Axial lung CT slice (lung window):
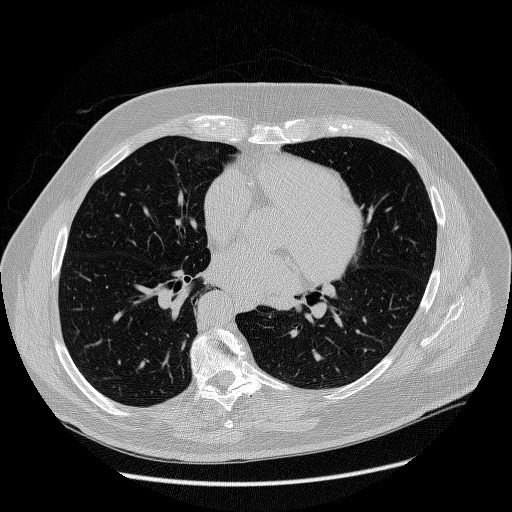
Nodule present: no